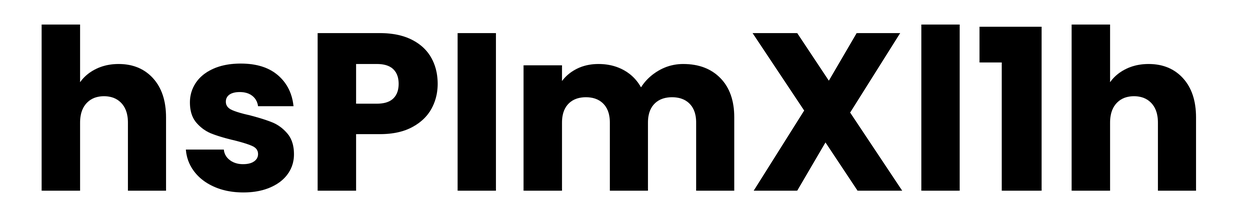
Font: Poppins-Bold